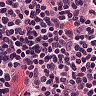
Metastatic tissue present: no